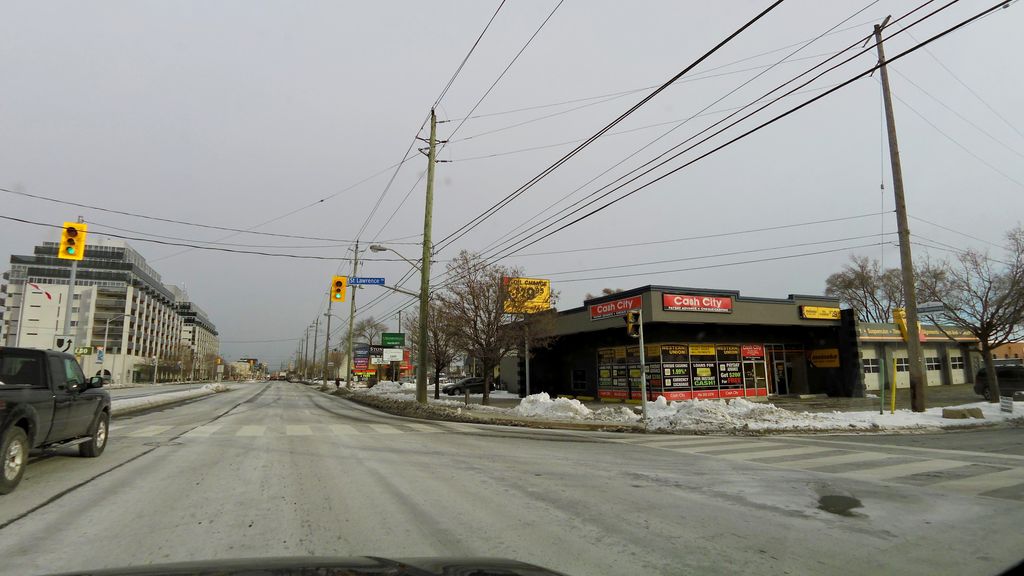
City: toronto